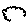
Label: cloud